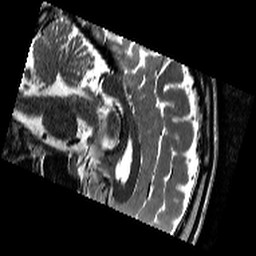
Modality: T2w
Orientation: sagittal
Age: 33
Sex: male
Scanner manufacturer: siemens
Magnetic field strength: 3 T
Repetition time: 11.39 s
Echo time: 0.09 s